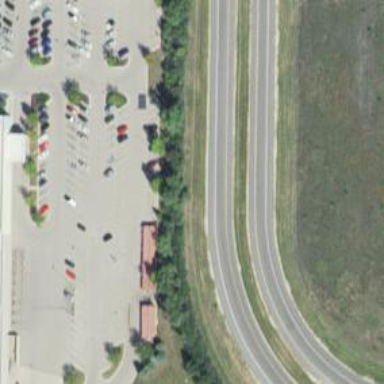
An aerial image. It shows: Primary link highway.